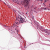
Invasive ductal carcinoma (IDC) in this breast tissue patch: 0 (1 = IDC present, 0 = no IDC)